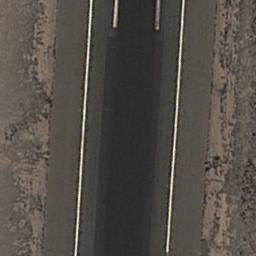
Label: runway